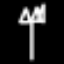
Label: fork